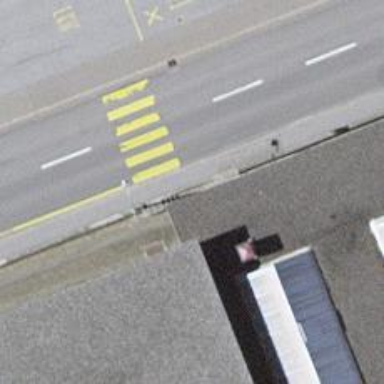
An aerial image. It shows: Set of steps on the road.